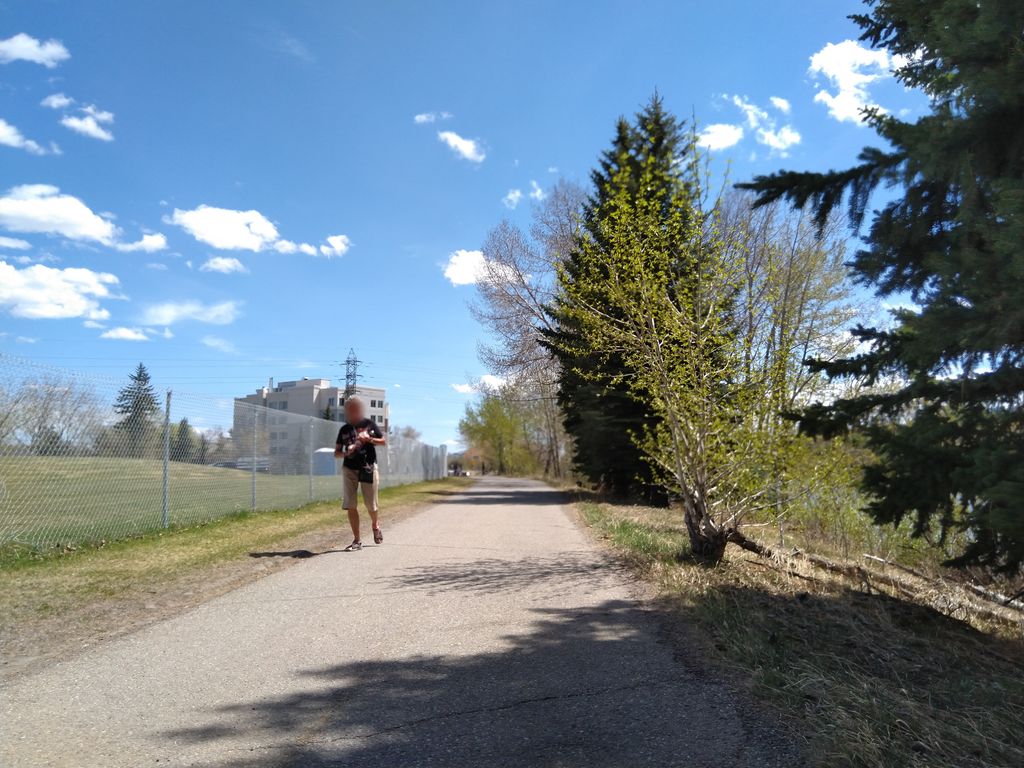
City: calgary